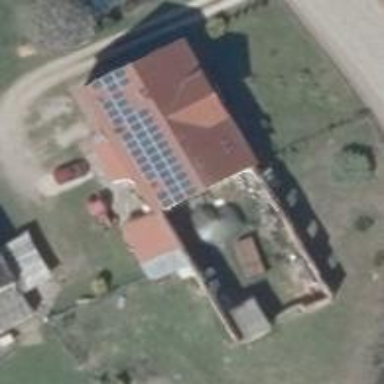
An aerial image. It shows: Solar photovoltaic panel generator producing electricity in small installation.